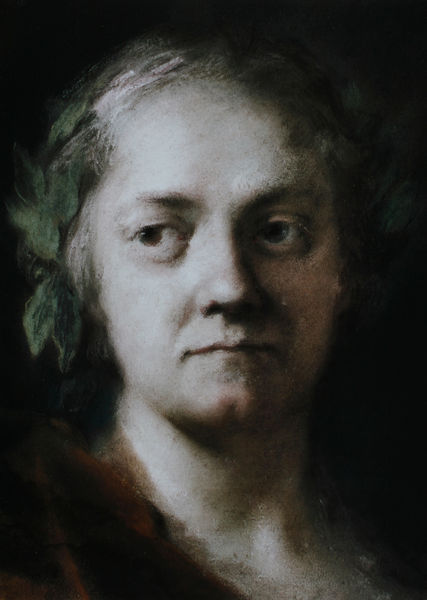
Titel: Selbstporträt
Künstler: Rosalba Carriera
Standort: Venedig
Institution: Accademia
Schlagwörter: blätter, dunkel, gemälde, haut, kopf, mann, schatten, weiß, grün, blume, braun, frau, grau, haar, hell, hintergrund, kreide, licht, mund, nase, pastell, schwarz, stirn, blick, rot, malerei, alt, blond, augen, blass, gesicht, kragen, bildnis, hals, portrait, porträt, auge, gewand, haare, mantel, blatt, pflanze, frontal, kinn, lippen, schulter, düster, dichter, ernst, grübchen, schmal, brauen, grimmig, pupillen, nachdenken, selbstporträt, tränensäcke, denken, portait, herrscher, kranz, lorbeer, lorbeeren, lorbeerkranz, älter, pupille, seitenblick, verschwommen, stirnglatze, versunken, versonnen, bleich, lebhaft, blätterkranz, fahl, genie, schwaz, caesar, genius, augenwinkel, bueste, krant, blik, dunkelippen, #bauen